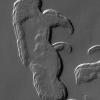
Atmospheric dust classification: not_dusty